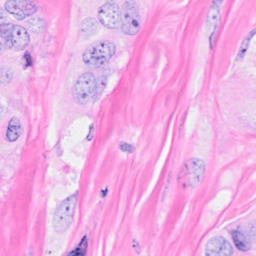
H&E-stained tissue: Breast